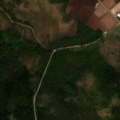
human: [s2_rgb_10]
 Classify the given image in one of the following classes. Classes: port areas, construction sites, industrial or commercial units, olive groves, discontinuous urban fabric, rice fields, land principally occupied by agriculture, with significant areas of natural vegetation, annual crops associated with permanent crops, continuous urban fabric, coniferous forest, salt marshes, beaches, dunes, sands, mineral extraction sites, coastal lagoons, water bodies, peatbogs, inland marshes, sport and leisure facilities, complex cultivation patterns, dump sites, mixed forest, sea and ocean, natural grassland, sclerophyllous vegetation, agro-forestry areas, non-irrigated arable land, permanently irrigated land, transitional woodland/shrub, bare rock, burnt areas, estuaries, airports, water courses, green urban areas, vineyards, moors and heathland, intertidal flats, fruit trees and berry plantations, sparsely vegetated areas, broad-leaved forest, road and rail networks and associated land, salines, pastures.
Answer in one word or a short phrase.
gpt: land principally occupied by agriculture, with significant areas of natural vegetation, coniferous forest, mixed forest, transitional woodland/shrub